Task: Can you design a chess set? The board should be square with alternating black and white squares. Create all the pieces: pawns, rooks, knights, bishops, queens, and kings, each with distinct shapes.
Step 4070:
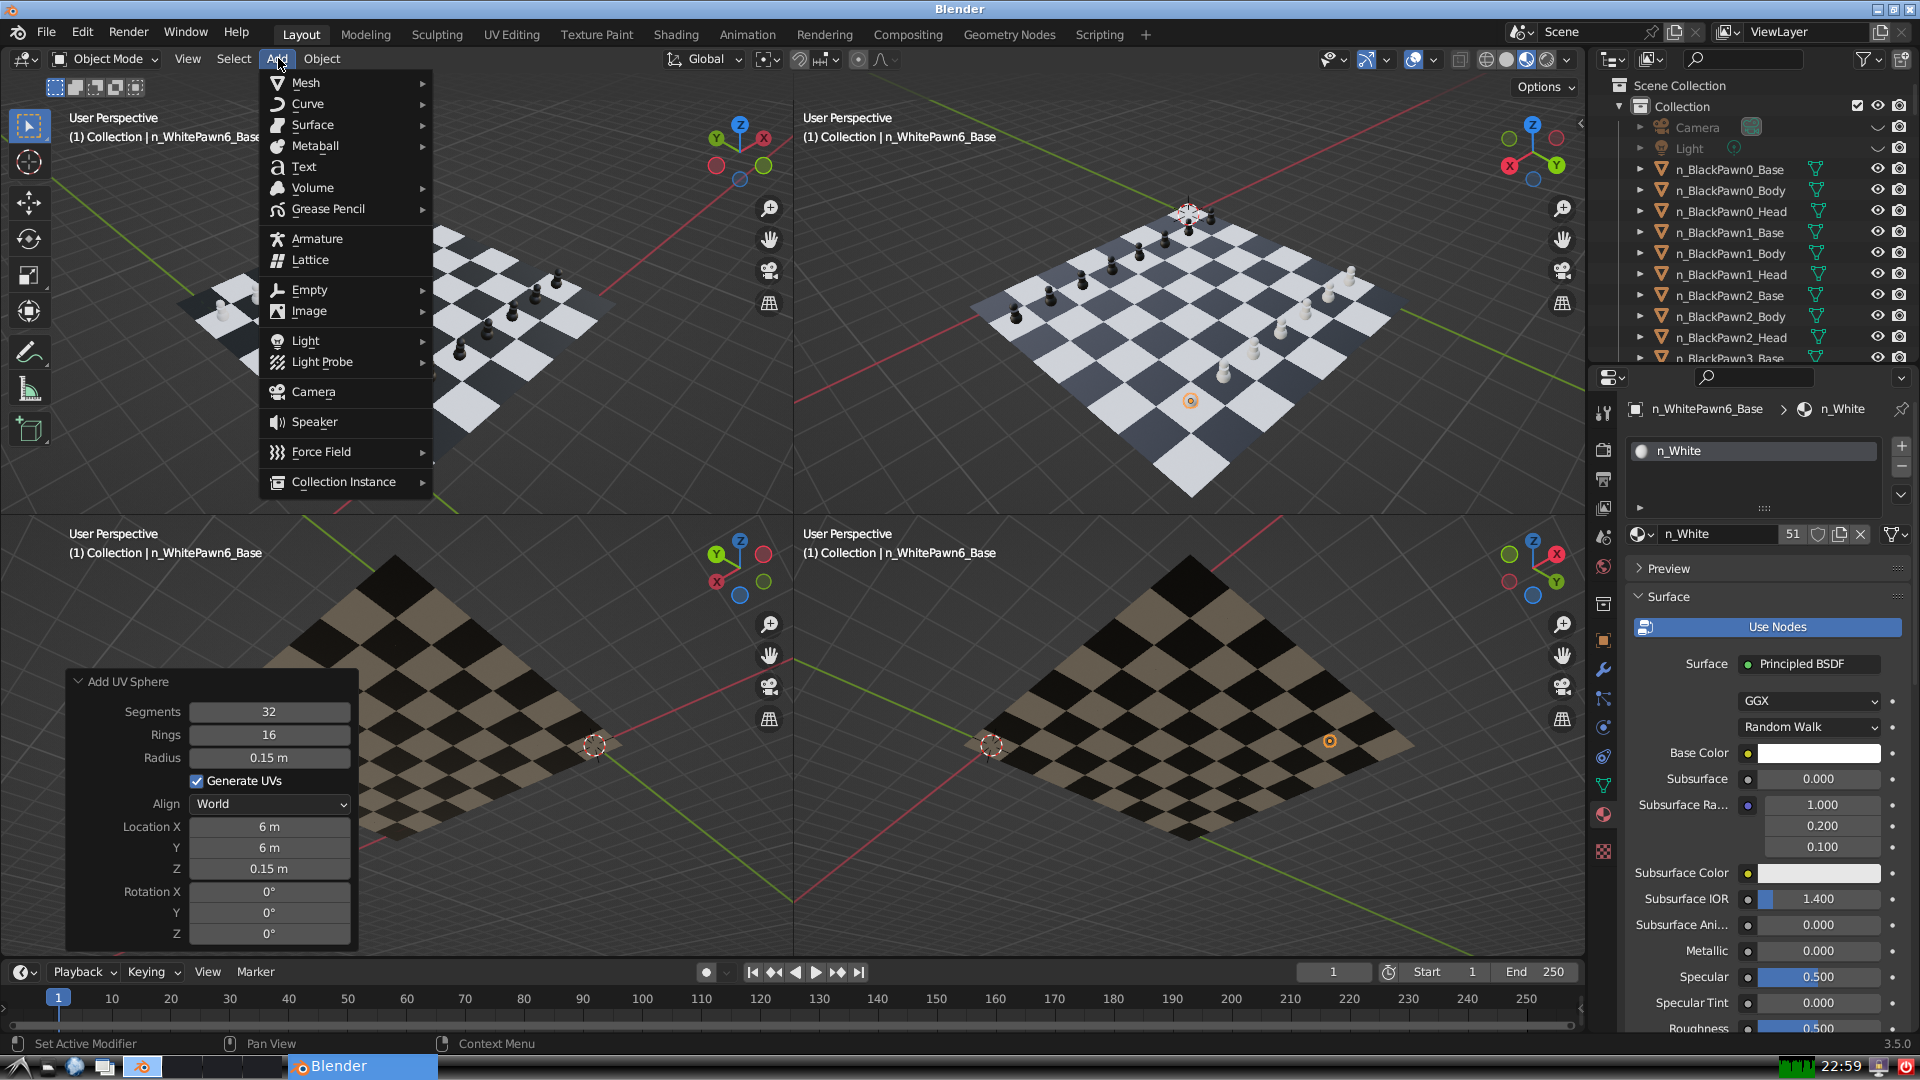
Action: {"mouse_move": [304, 84]}